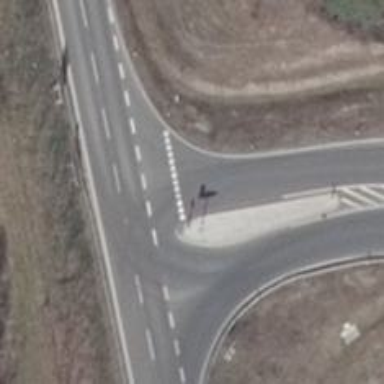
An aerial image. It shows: Secondary road with asphalt surface.